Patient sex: F
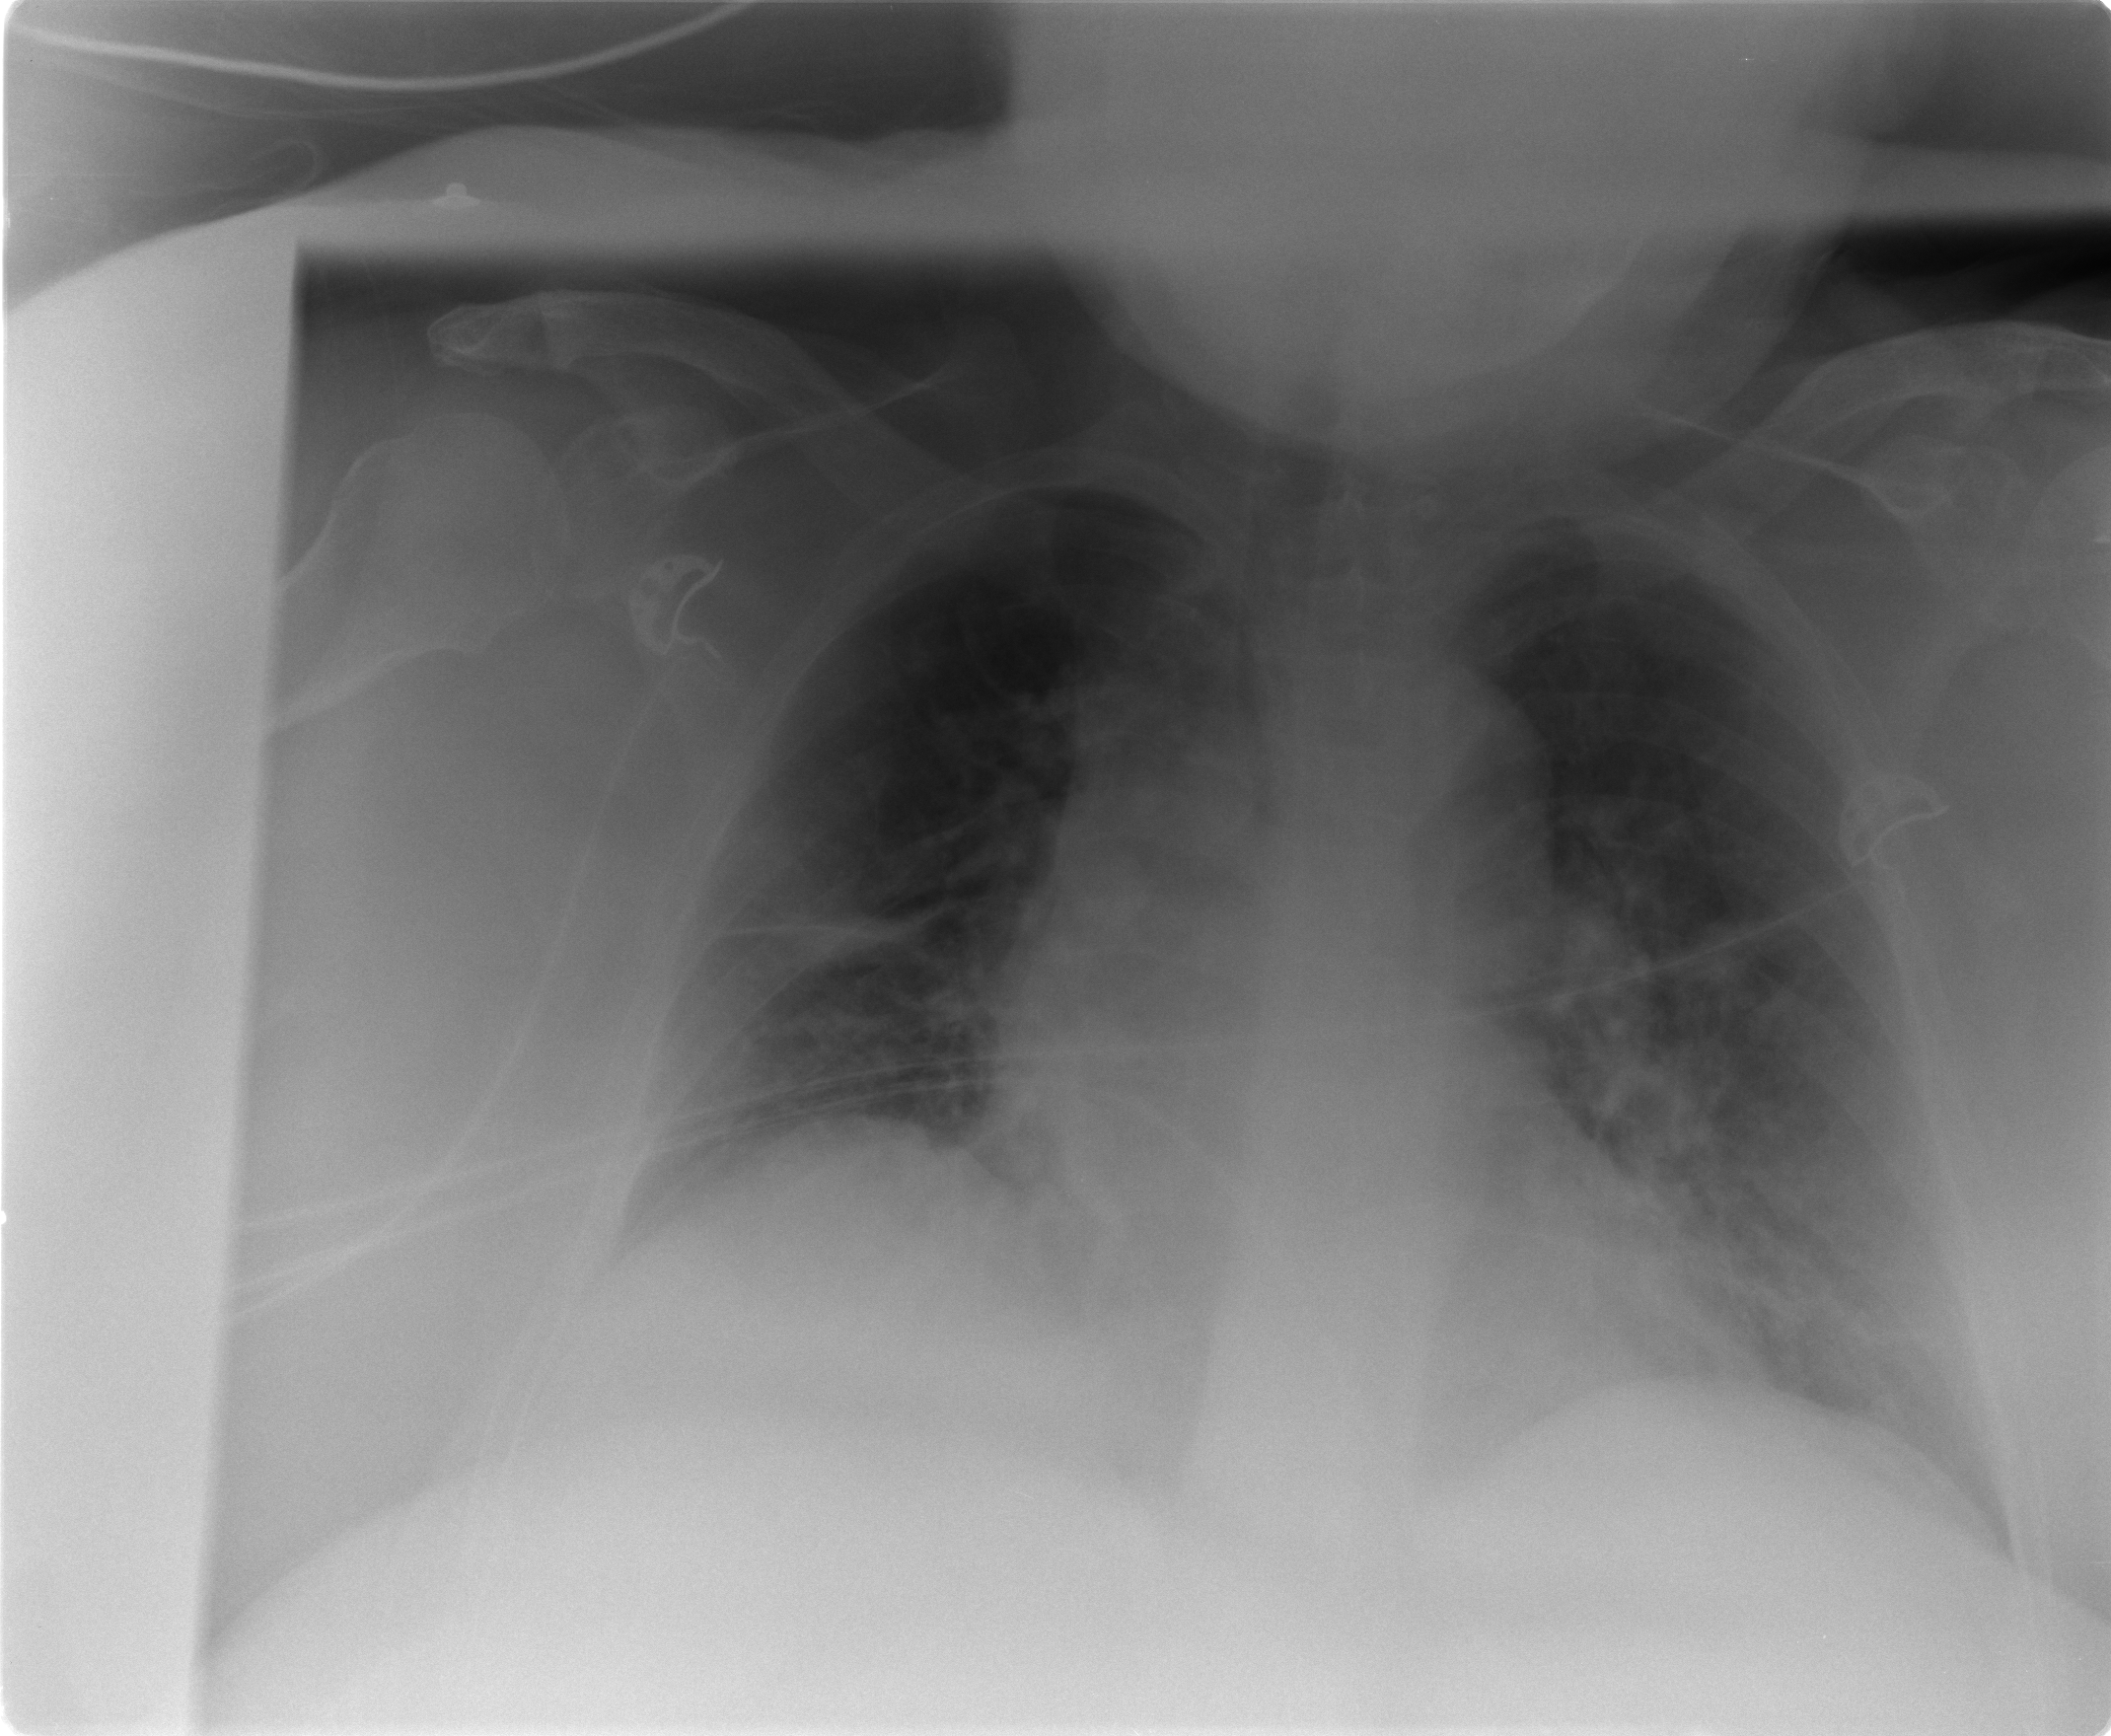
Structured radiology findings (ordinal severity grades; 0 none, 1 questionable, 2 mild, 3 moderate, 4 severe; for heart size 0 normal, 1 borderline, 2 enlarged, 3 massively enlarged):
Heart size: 0
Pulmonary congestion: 2
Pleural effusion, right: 0
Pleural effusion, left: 0
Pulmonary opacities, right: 0
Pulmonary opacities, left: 1
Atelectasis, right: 2
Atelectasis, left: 0